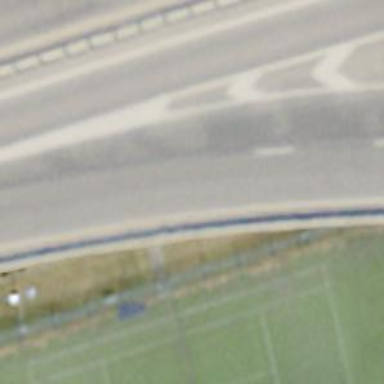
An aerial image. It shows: Bridge with asphalt surface on motorway link.